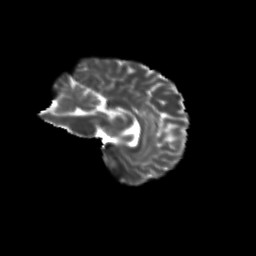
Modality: T2w
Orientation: sagittal
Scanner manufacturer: siemens
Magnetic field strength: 3 T
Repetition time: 9.2 s
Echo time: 0.084 s